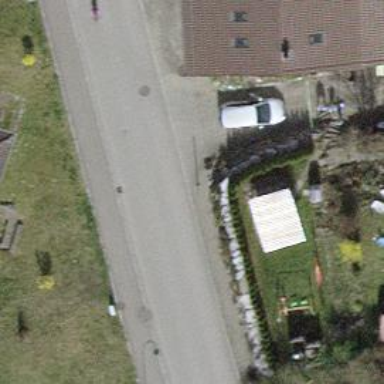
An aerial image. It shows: Hedge acting as barrier.